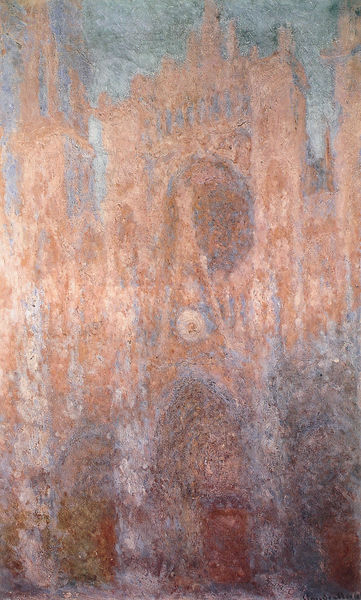
Titel: Kathedrale von Rouen
Künstler: Claude Monet
Institution: Belgrad, Narodni Museum
Schlagwörter: himmel, wasser, grün, kirchturm, braun, orange, türkis, haus, rot, tuch, wind, kirche, turm, türen, sonnenuntergang, uhr, eingang, türme, kathedrale, portal, verschwommen, rosette, abendlicht, schlammig, dreckig, wischen, schmutzig, unkenntlich, einfang, schwammig, siffig